Interaction volume radius: 10 \u00c5
Interaction volume height: 40 \u00c5
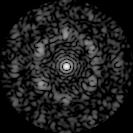
Disorder parameter: 0.7051